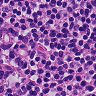
Metastatic tissue present: no